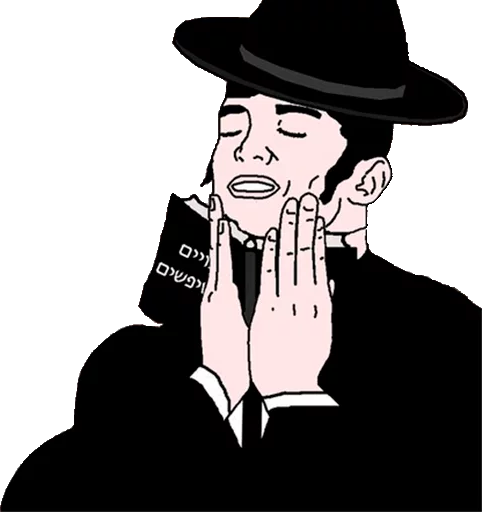
Label: 5_Feels_Good